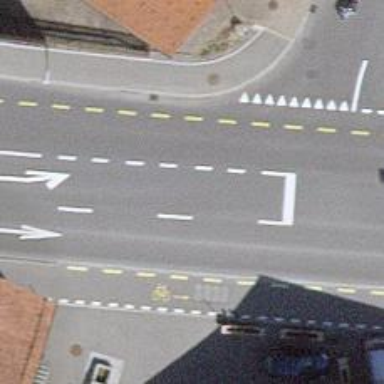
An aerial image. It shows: Secondary road with asphalt surface. There is dedicated cycle lane on the left side.